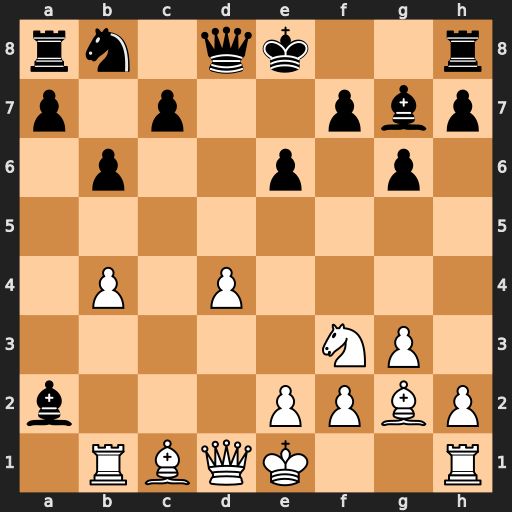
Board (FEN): rn1qk2r/p1p2pbp/1p2p1p1/8/1P1P4/5NP1/b3PPBP/1RBQK2R
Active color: w
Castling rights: Kkq
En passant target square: -
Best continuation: Qa4+ c6 Qxa2